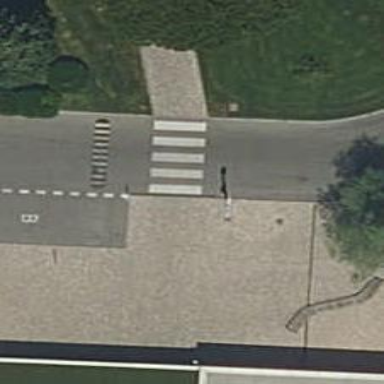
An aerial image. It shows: Uncontrolled road crossing.